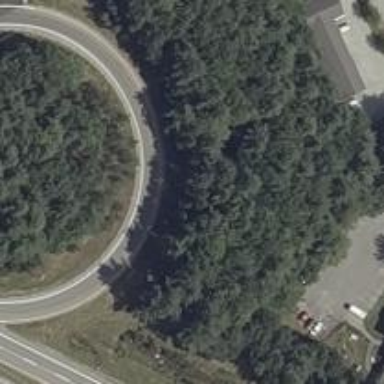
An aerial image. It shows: Asphalt motorway link.